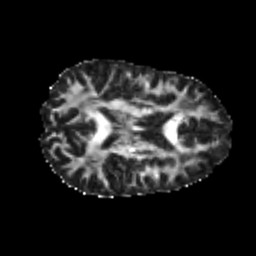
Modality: FA
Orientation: axial
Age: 22
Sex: female
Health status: healthy
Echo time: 0.074 s